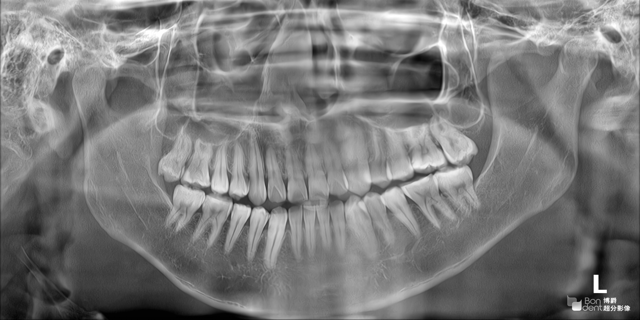
adult